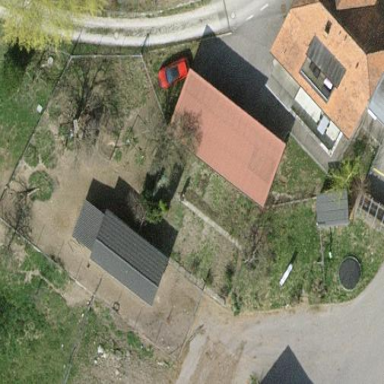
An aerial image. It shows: Shed building.